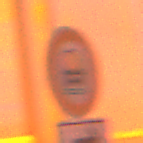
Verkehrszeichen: VerbotFahrzeugeWassergefaehrdenderLadung
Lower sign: RichtungsangabeDurchPfeile5
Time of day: Night
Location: Outdoor (Urban)
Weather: Overcast
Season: Winter
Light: Artificial